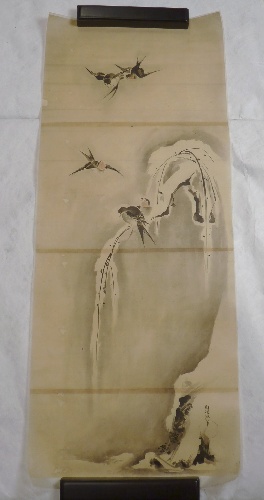
Date: early 19th century
Object type: Drawing
Classification: Paintings
Medium: On paper
Culture: Japan
Period: Edo period (1615–1868)
Dimensions: Image: 38 1/4 × 15 5/8 in. (97.2 × 39.7 cm)
Department: Asian Art
Credit line: Gift of John Achelis, 1907
Accession year: 1907
Repository: Metropolitan Museum of Art, New York, NY
Tags: Birds